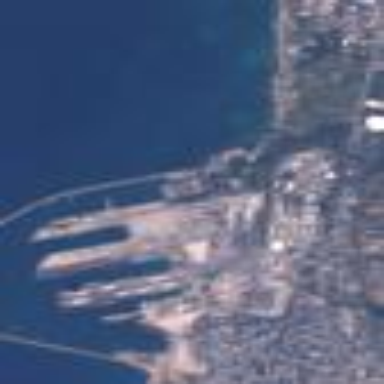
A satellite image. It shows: Industrial area designated for port activities.